Question: I have a lot of rows in google sheet and I need to split them
How can I split them if I have comma in the text?

I would really appreciate, if you could help me
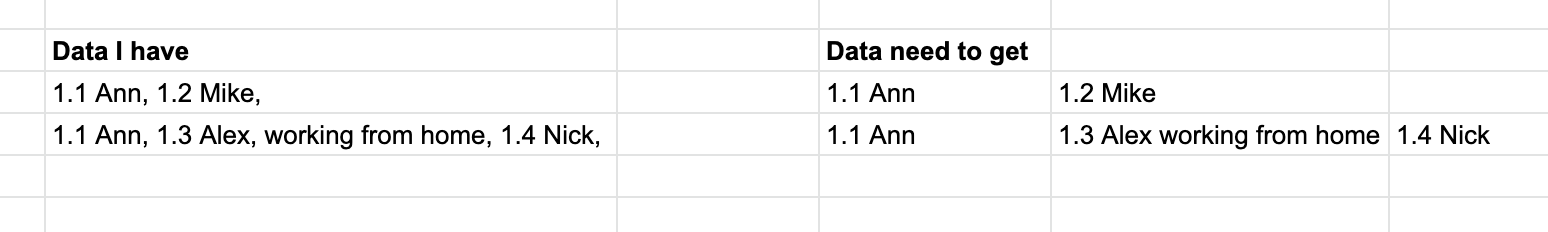
Answer: If the comma always comes before a number, maybe separated from it by a space, you can try
'''
=split(regexreplace(regexreplace(A1,",$",""),", *([0-9])","~$1"),"~")
'''
which removes any trailing comma then replaces the commas which come before a number with "~".
<URL>